Question: I have an 'ASPxGridView' having a number of columns (of type 'GridViewDataComboBoxColumn' or 'GridViewDataHyperLinkColumn'). In the code behind in the grid's 'CustomColumnDisplayText' event I format the text of the cells in the following way:
'''
protected void MyGrid_CustomColumnDisplayText(object sender, DevExpress.Web.ASPxGridView.ASPxGridViewColumnDisplayTextEventArgs e)
{
if (e.Column is DevExpress.Web.ASPxGridView.GridViewDataColumn)
{
switch (e.Column.FieldName)
{
case "Energy":
if (e.Value is float)
{
// the FormatEnergy method here returns for example "323.32 kWh"
e.DisplayText = DataDisplayTools.Instance.FormatEnergy((float)e.Value);
}
break;
// other cases
}
}
}
'''
For exporting the grid view in format I use an 'ASPxGridViewExporter':
'''
protected void lnkXlsxExport_Click(object sender, EventArgs e)
{
try
{
gridViewExporter.DataBind();
gridViewExporter.WriteXlsxToResponse();
}
catch (Exception e1)
{
//
}
}
'''
My problem is that when I export the grid view to , the values of the columns in the exported file are not formatted as they are in the grid view.
For example the values in the grid view (they are formatted in the 'CustomColumnDisplayText' event) are
- - -
but these values in the file after exporting appear like
- - -

My question is: Can export an 'ASPxGridView' to an excel file having exactly the same texts in the excel file's cells as the grid view has, using an 'ASPxGridViewExporter'?
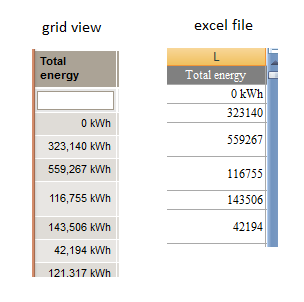
Answer: The ASPxGridViewExporter exports the grid content by values, not display text. Create an instance of the <URL>.
You may also face a problem described in the <URL> ticket. This ticket provides a solution.